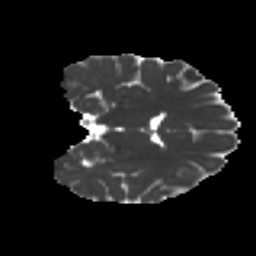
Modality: MD
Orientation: coronal
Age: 22
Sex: female
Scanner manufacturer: ge
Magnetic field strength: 3 T
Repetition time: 7.8 s
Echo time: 0.0606 s